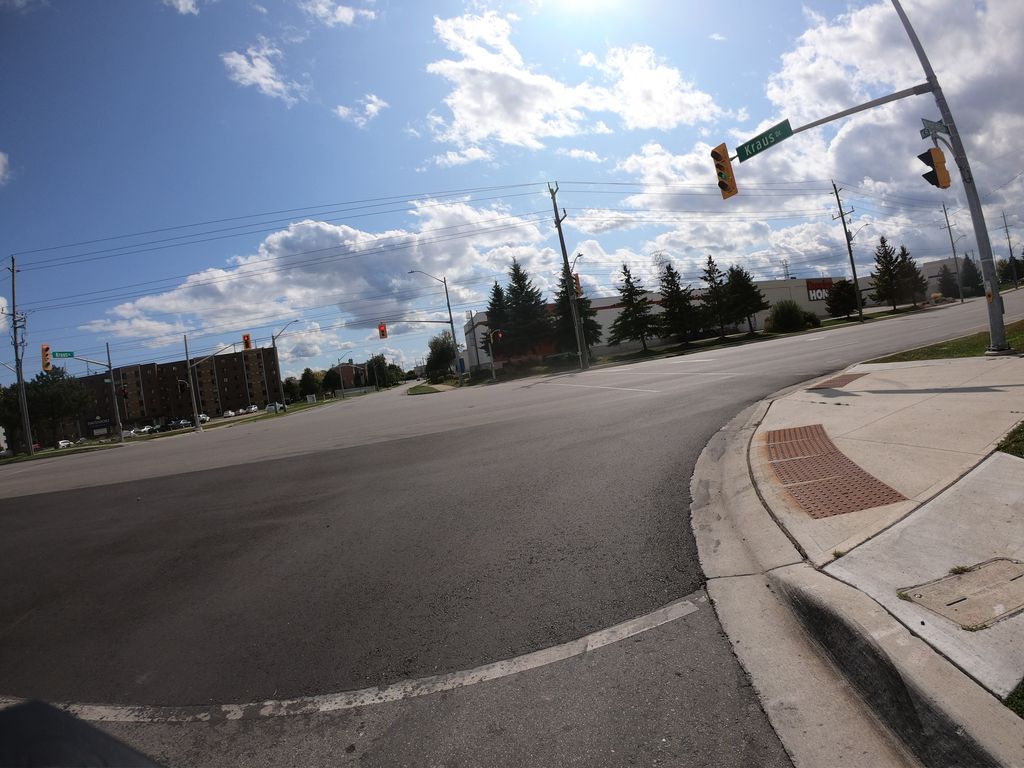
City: kitchener-waterloo